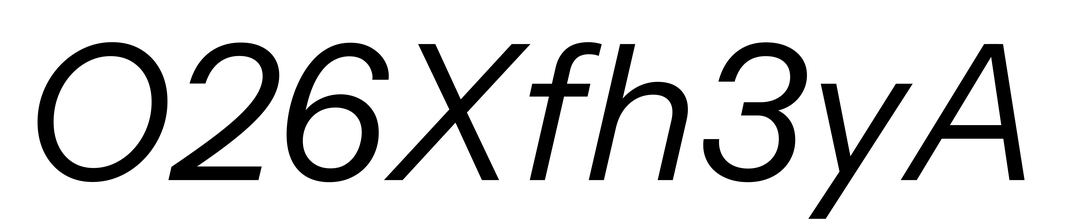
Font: InstrumentSans-Italic_Italic